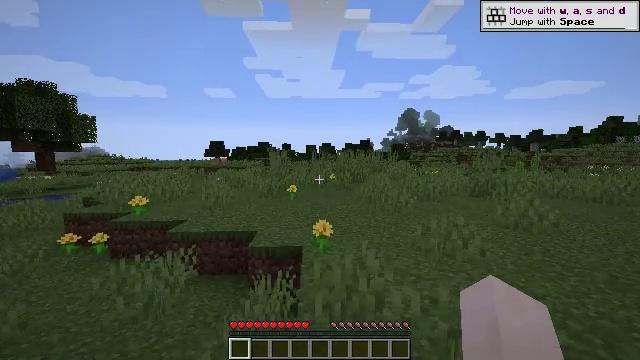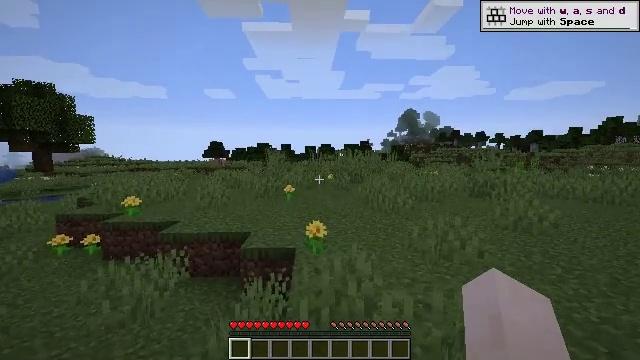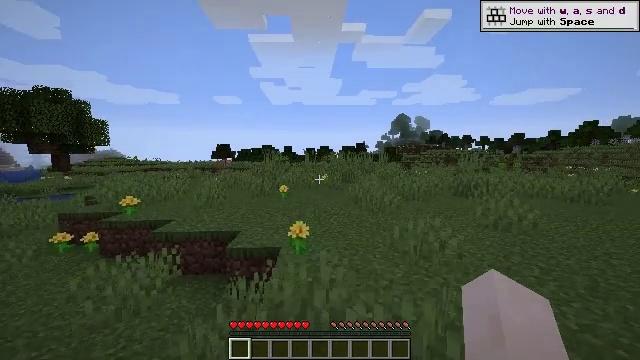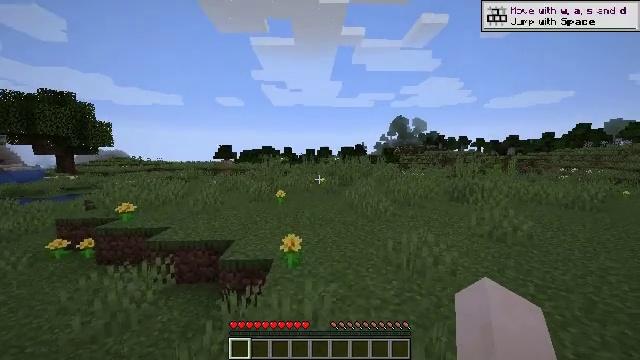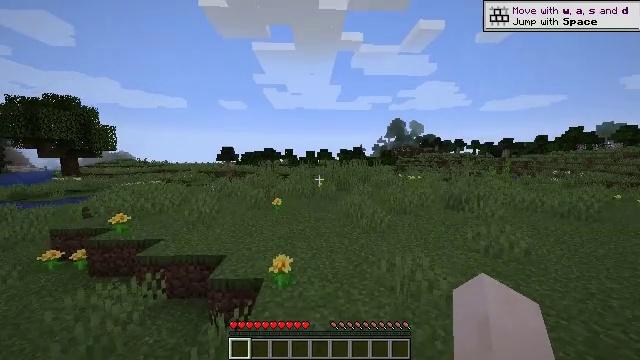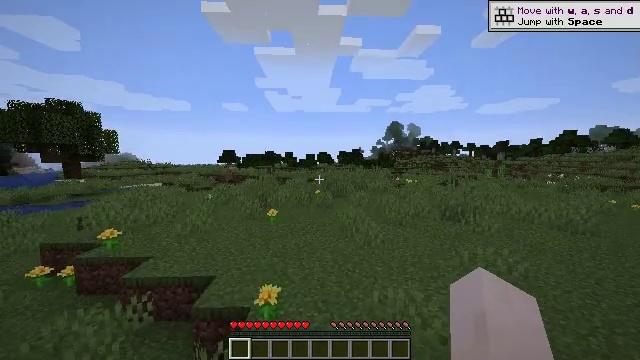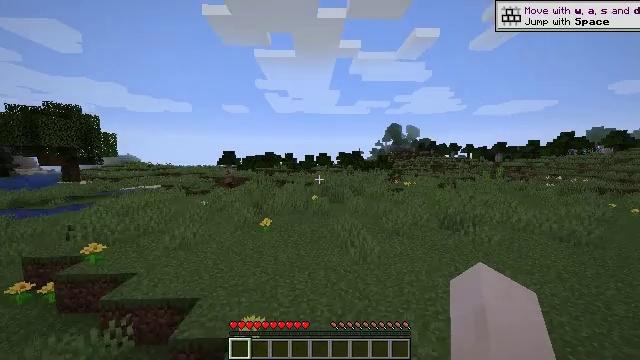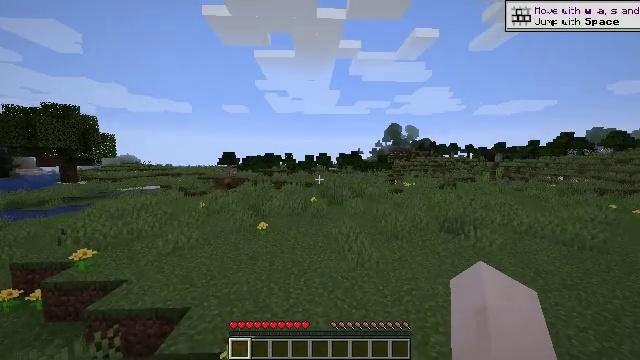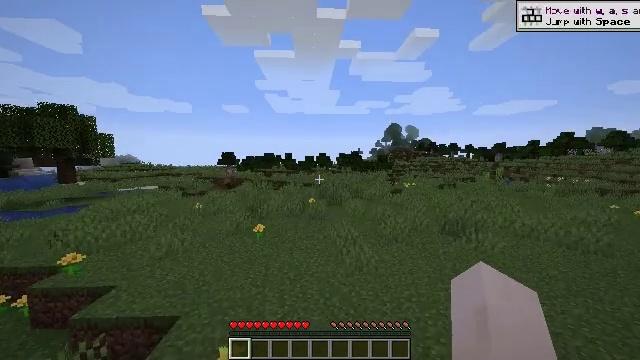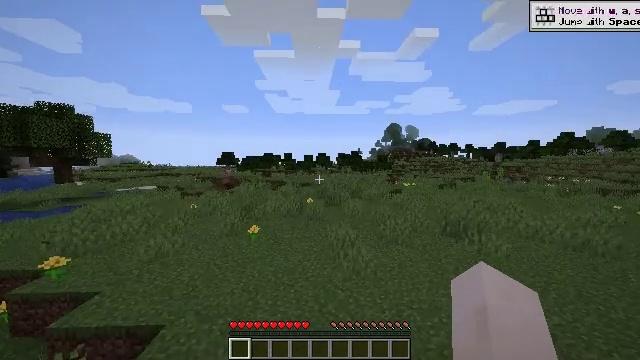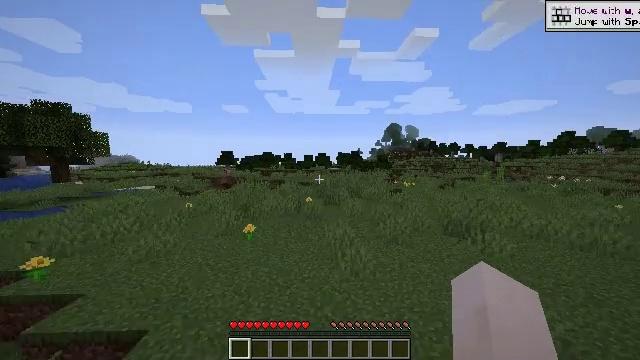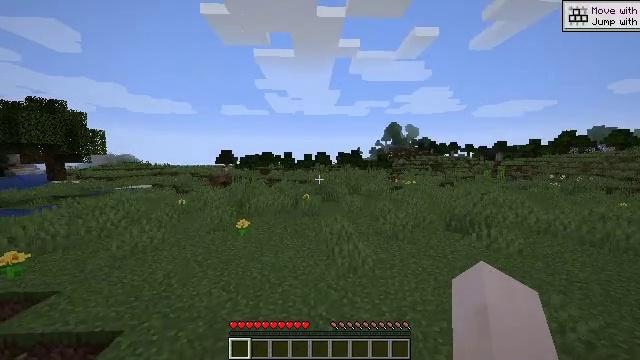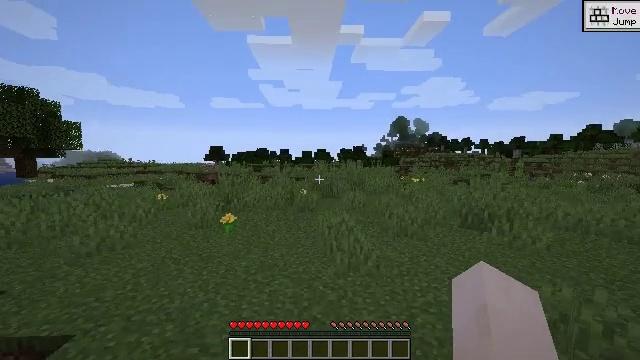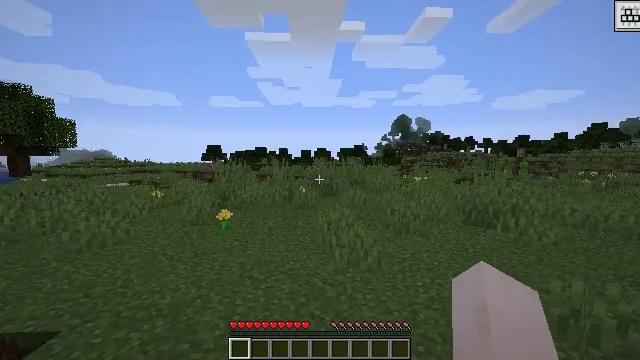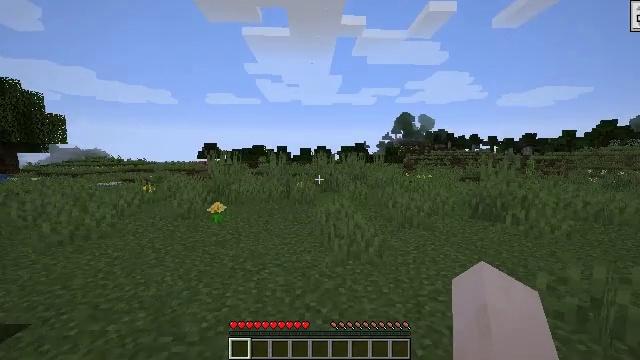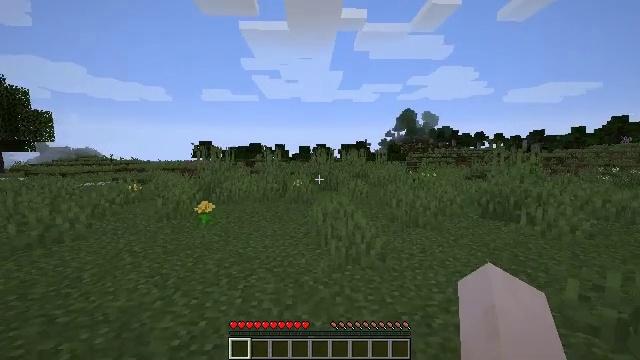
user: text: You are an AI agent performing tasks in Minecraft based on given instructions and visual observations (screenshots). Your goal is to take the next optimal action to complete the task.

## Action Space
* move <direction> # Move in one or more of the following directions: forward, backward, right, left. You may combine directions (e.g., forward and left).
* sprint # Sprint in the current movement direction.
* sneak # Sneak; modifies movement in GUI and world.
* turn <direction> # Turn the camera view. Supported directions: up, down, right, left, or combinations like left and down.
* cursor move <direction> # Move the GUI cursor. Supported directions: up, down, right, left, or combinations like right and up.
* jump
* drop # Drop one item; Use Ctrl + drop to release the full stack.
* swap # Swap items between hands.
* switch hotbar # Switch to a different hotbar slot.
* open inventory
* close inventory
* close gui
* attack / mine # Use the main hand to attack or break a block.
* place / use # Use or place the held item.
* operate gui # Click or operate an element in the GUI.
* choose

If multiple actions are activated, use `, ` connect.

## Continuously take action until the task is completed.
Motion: motion action
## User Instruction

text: Remove the lilac from its place.
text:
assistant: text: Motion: move forward and move right, sprint, attack / mine
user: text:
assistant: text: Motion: move forward and move right, sprint, attack / mine
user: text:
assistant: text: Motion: move forward and move right, sprint, attack / mine, jump
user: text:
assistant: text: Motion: move forward and move right, sprint, attack / mine, jump
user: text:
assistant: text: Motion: move forward and move right, sprint, attack / mine, jump
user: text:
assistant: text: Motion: move forward, sprint, attack / mine, jump
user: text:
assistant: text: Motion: move forward, sprint, attack / mine, jump
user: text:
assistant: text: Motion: move forward, sprint, attack / mine, jump
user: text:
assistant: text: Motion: move forward, attack / mine
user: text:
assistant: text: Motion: move forward, attack / mine
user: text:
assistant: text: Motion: attack / mine
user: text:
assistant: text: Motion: attack / mine
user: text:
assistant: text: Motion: attack / mine
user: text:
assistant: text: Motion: attack / mine
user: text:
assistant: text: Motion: attack / mine
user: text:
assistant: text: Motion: attack / mine
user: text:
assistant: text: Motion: attack / mine
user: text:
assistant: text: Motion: attack / mine
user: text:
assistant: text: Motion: attack / mine
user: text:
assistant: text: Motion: attack / mine
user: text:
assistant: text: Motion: attack / mine
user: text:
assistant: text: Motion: attack / mine
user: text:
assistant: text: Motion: attack / mine
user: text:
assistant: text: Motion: attack / mine
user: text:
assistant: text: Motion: attack / mine
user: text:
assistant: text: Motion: attack / mine
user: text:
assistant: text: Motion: attack / mine
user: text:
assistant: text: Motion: attack / mine
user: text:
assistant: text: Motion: turn left, attack / mine
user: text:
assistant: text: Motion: turn left, attack / mine